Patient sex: M
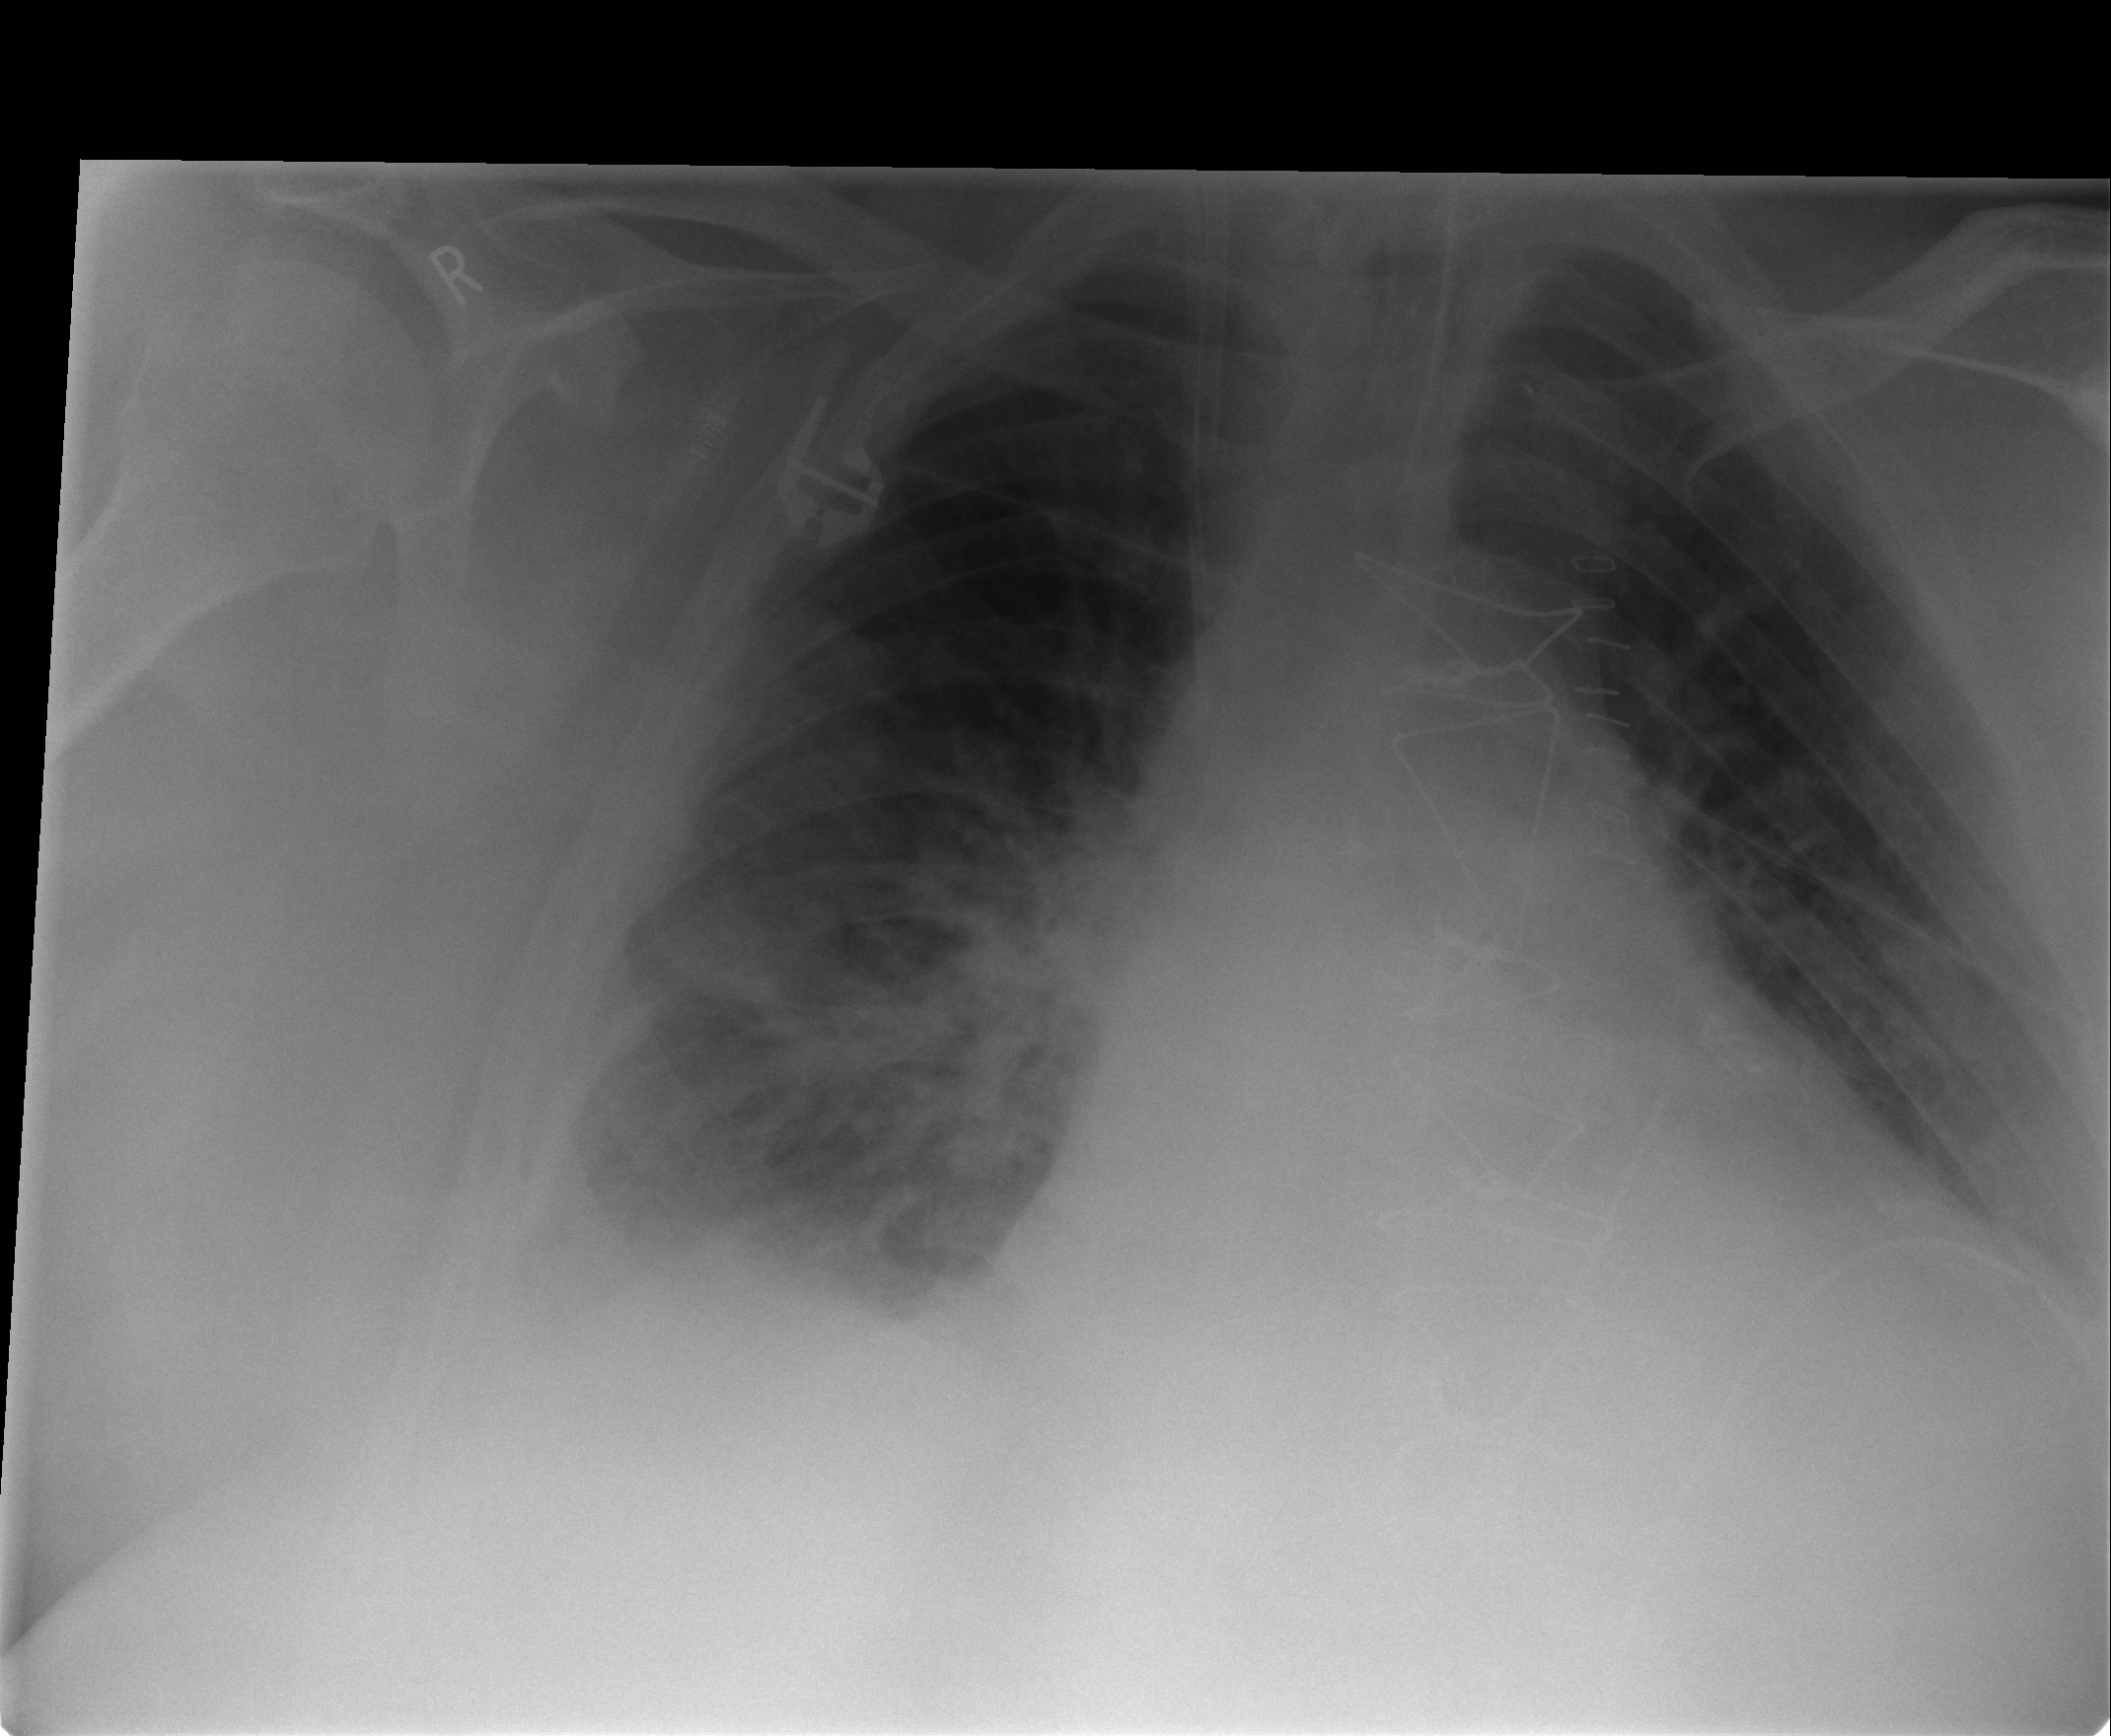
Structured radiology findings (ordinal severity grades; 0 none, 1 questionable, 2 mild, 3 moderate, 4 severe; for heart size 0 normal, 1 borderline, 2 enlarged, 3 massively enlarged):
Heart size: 3
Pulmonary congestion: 3
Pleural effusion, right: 2
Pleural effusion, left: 2
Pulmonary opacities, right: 0
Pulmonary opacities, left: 0
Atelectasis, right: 2
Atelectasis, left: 1